Question: Recently I saw a design concept on Dribbble, and it's really inspiring me. Especially the sidebar with a curved U-shape at the top and bottom gave me great thoughts on making a tabs stack or flow diagram. I can make it with alpha images, but it would be better to use pure CSS and I don't mind CSS3. However I'm not familiar with CSS3, and hope someone could suggest me a way to do it.

<URL>
<URL>
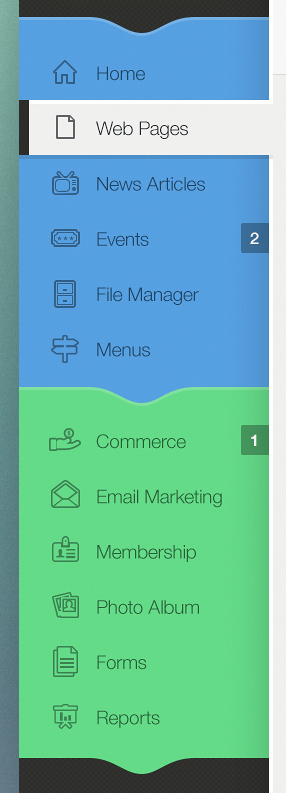
Answer: I'm using CSS3 'transform' property to skew two pseudo elements ':before' and ':after' which are placed at the top of each coloured section. I had to place one as a stub underneath the green to get the green lip showing.
See <URL>
The main shapes CSS is below:
'''
/* Shape */
.flap {
display: block;
position: relative;
}
.flap:before, .flap:after {
content:'';
display: block;
position: absolute;
top: -2em;
z-index: 5;
width: 100%;
height: 4em;
border-radius: 1em;
background-color: inherit;
border: inherit;
border-width: 4px;
}
.flap:before {
left: -50%;
-webkit-transform: skew(60deg);
-moz-transform: skew(60deg);
-o-transform: skew(60deg);
}
.flap:after {
right: -50%;
-webkit-transform: skew(-60deg);
-moz-transform: skew(-60deg);
-o-transform: skew(-60deg);
}
'''